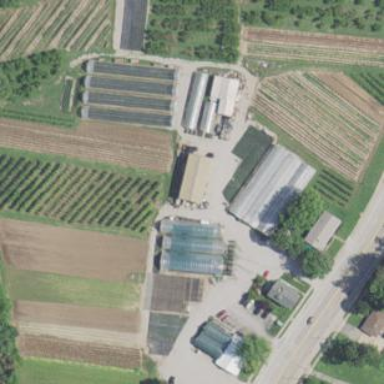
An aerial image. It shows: Plant nursery area.